Question: I am trying to understand how to draw a recursion tree e.g.:
Taken from <URL>

On the right you can see the recursion tree for the specific problem.
Any ideas how to you start build you recursion tree for example for this function which given a target amount and some weights (e.g. 1,2,3) it returns if its possible to compute the target using the old fashion measuring with weights.
The fundamental observation you need to make for this problem is that each weight in the
vector can be either:
1. Put on the opposite side of the balance from the sample
2. Put on the same side of the balance as the sample
3. Left off the balance entirely
I am not looking how to do it programmatically just pencil&paper to understand better how recursion works.
'''
static Boolean IsMeasurable3(int left, int right, ArrayList<Integer> weights,int weightIndex) {
//Debug
//System.out.println("Left is " + left + " Right is " + right);
if (Math.abs(left - right) == 0){
System.out.println("Found it! Left is " + left + " Right is " + right);
return true;
}
if (weightIndex >= weights.size())
return false;
return IsMeasurable3(left + weights.get(weightIndex), right, weights,weightIndex + 1)
|| IsMeasurable3(left, right + weights.get(weightIndex), weights,weightIndex + 1)
|| IsMeasurable3(left, right, weights,weightIndex + 1);
}
'''
For this problem and input weights 1,2,3 and target 5 the output is :
'''
Left is 5 Right is 0
Left is 6 Right is 0
Left is 8 Right is 0
Left is 11 Right is 0
Left is 8 Right is 3
Left is 8 Right is 0
Left is 6 Right is 2
Left is 9 Right is 2
Left is 6 Right is 5
Left is 6 Right is 2
Left is 6 Right is 0
Left is 9 Right is 0
Left is 6 Right is 3
Left is 6 Right is 0
Left is 5 Right is 1
Left is 7 Right is 1
Left is 10 Right is 1
Left is 7 Right is 4
Left is 7 Right is 1
Left is 5 Right is 3
Left is 8 Right is 3
Left is 5 Right is 6
Left is 5 Right is 3
Left is 5 Right is 1
Left is 8 Right is 1
Left is 5 Right is 4
Left is 5 Right is 1
Left is 5 Right is 0
Left is 7 Right is 0
Left is 10 Right is 0
Left is 7 Right is 3
Left is 7 Right is 0
Left is 5 Right is 2
Left is 8 Right is 2
Left is 5 Right is 5
Found it! Left is 5 Right is 5
'''
How do you start thinking to build the tree? When do you increase width and when height..?
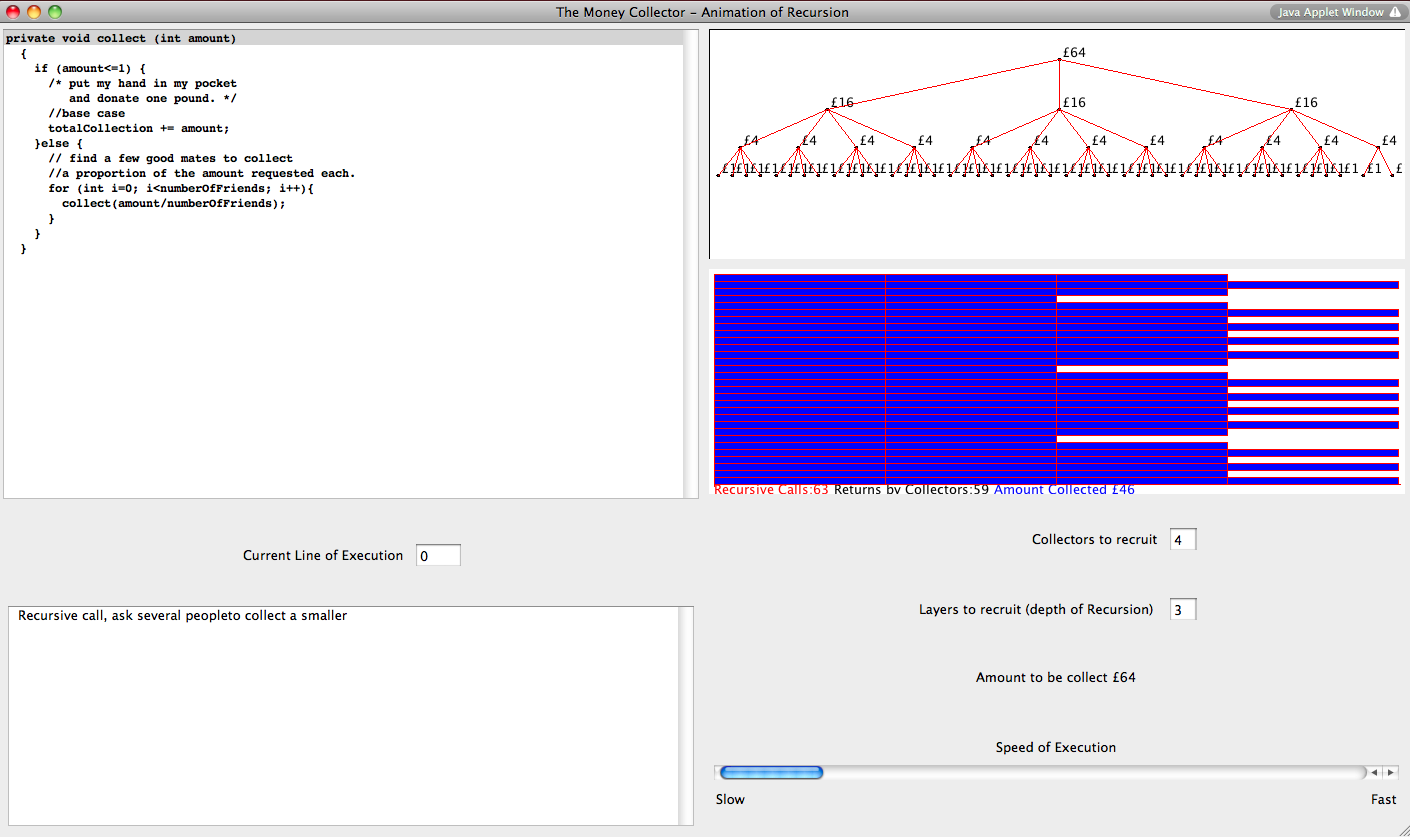
Answer: The tree increases in height for each recursive call. In your example, each call to 'IsMeasurable3' increases the height.
The tree increases in width when multiple calls are made from the same invocation of the recursive function. In your example, 'IsMeasurable3' is called 3 times, so there will be up to three branches on the tree down to recursive levels.